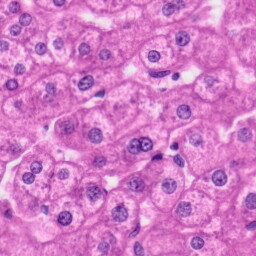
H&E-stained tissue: Liver